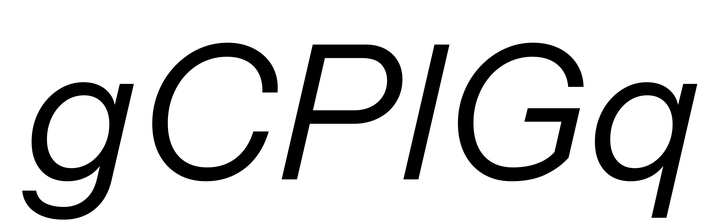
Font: InstrumentSans-Italic_Italic